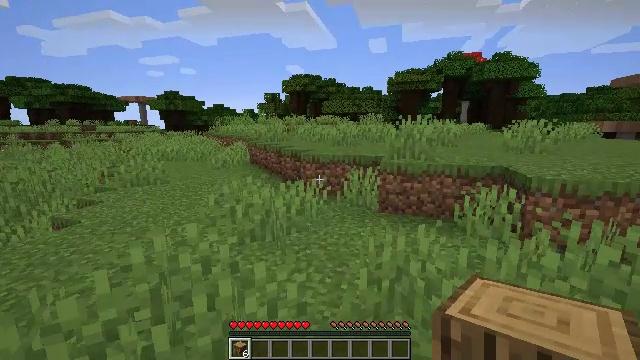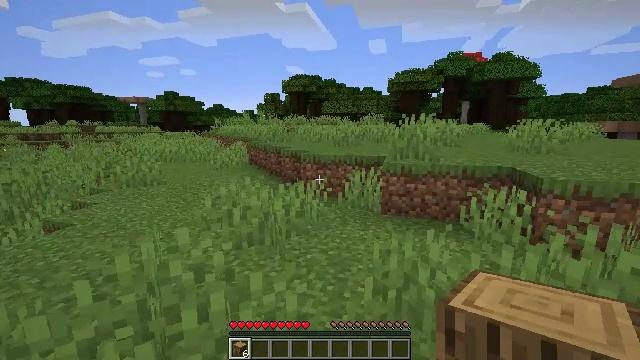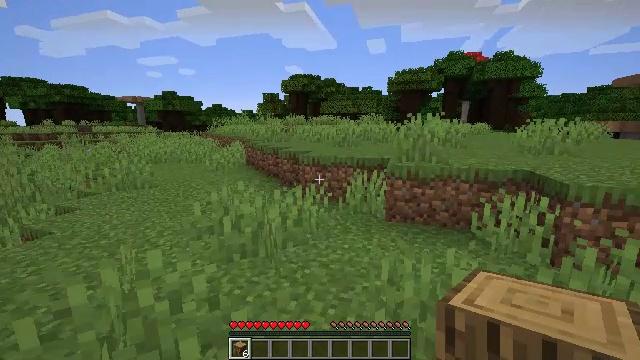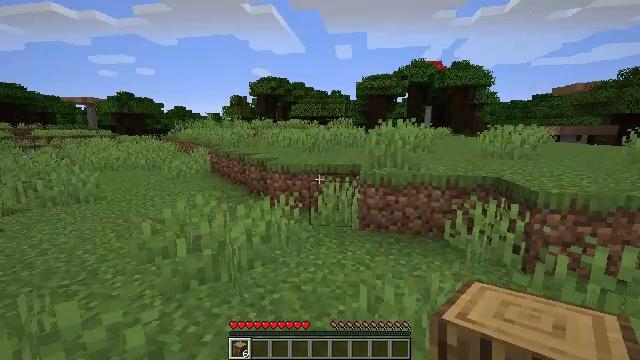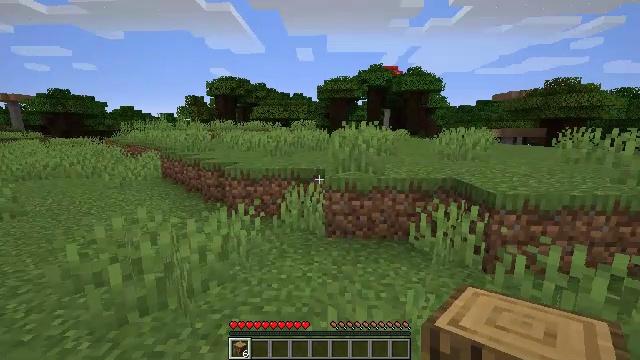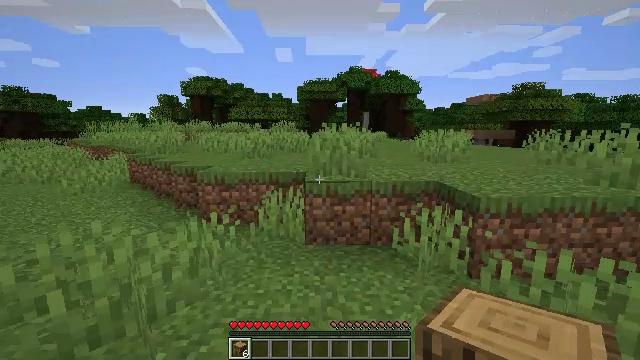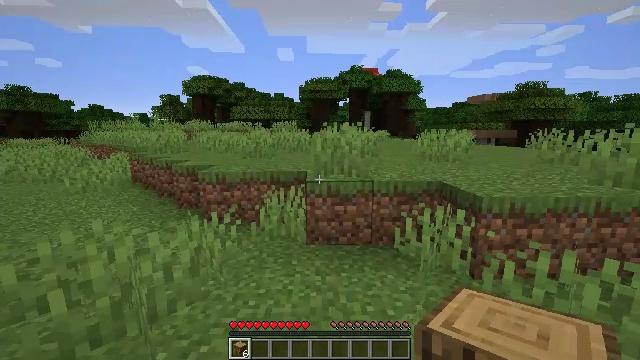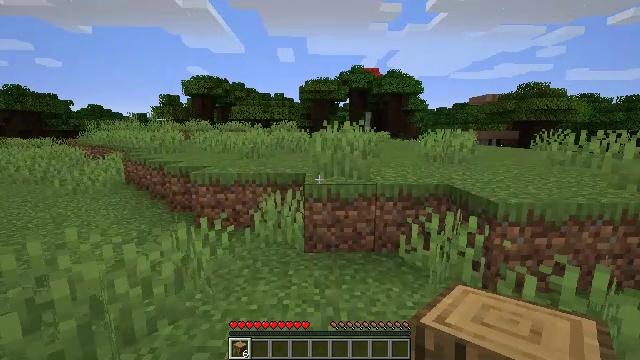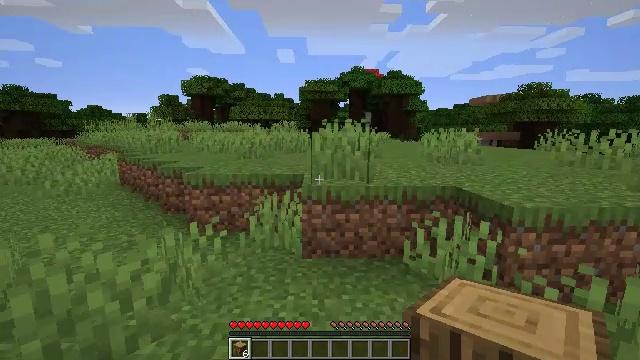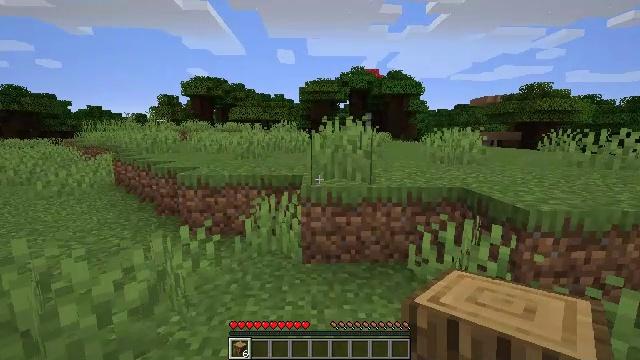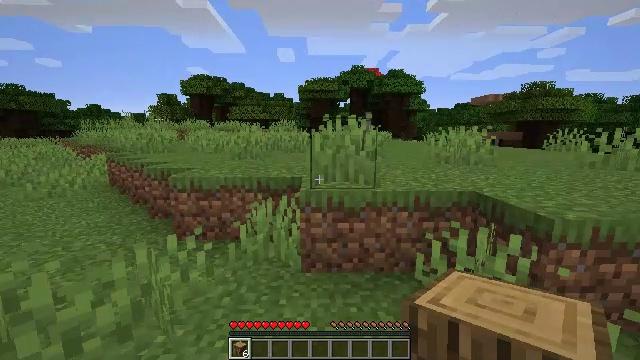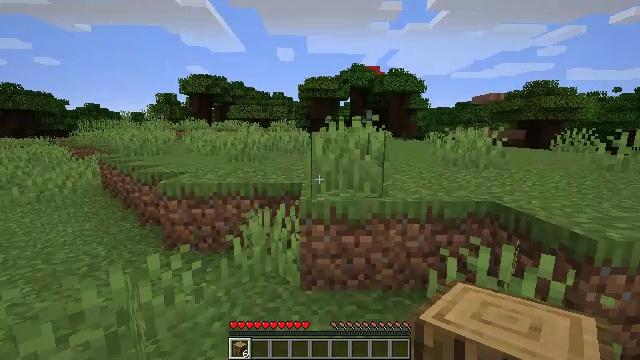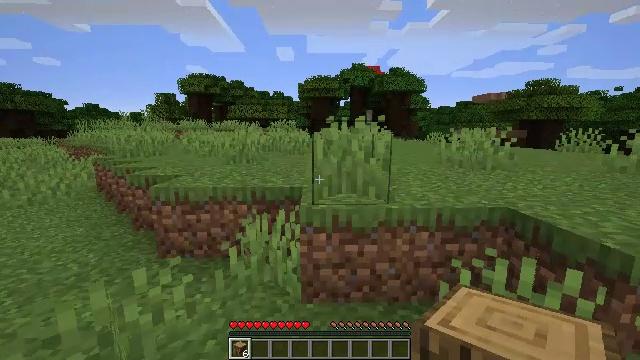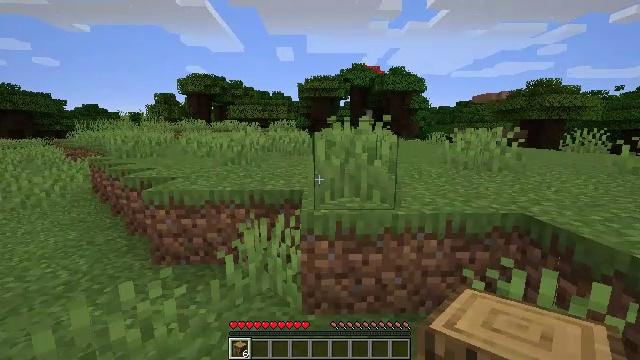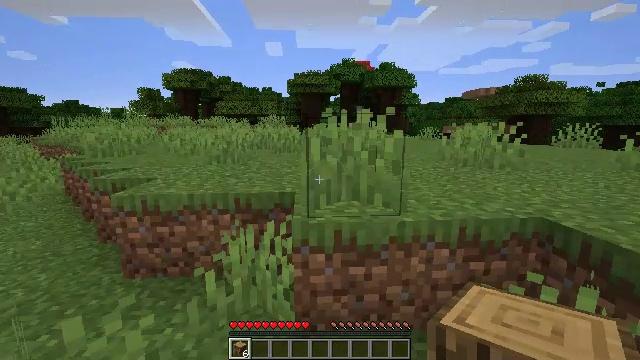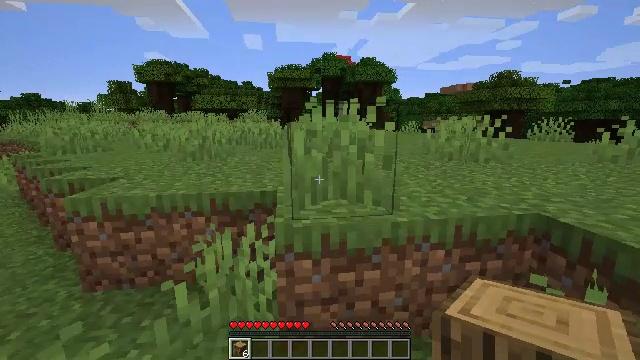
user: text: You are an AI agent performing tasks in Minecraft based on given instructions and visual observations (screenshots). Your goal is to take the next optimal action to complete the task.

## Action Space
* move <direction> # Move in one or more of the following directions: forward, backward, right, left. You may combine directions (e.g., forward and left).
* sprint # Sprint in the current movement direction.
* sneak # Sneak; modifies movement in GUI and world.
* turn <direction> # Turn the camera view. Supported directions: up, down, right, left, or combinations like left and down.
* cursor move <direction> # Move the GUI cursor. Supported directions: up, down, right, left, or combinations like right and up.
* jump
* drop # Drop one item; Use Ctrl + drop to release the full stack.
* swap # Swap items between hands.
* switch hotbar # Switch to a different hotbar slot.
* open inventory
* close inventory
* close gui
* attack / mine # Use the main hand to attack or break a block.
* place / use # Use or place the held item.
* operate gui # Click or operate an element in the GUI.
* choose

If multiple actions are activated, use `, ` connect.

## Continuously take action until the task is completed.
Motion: motion action
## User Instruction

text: Break the mushroom stem block.
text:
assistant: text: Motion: move forward
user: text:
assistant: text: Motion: move forward
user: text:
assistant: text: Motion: move forward, turn right
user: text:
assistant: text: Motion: move forward, turn right
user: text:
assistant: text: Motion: move forward, turn right
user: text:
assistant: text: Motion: move forward
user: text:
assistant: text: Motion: move forward
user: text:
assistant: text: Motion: move forward
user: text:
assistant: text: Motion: move forward
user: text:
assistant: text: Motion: move forward
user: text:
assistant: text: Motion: move forward
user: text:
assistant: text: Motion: move forward
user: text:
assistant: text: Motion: move forward
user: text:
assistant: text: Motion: move forward, turn right
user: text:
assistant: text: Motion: move forward, turn right and down
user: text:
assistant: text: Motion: move forward, turn right
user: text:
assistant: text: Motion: move forward, jump
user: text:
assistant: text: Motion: move forward, jump
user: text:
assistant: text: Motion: move forward, jump
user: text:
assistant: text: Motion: move forward
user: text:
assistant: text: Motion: move forward
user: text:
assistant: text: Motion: move forward
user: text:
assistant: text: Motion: move forward
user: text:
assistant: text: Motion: move forward
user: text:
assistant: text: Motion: move forward
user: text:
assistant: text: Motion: move forward
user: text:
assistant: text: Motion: move forward
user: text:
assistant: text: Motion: move forward
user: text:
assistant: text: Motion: move forward
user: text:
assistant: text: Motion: move forward